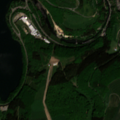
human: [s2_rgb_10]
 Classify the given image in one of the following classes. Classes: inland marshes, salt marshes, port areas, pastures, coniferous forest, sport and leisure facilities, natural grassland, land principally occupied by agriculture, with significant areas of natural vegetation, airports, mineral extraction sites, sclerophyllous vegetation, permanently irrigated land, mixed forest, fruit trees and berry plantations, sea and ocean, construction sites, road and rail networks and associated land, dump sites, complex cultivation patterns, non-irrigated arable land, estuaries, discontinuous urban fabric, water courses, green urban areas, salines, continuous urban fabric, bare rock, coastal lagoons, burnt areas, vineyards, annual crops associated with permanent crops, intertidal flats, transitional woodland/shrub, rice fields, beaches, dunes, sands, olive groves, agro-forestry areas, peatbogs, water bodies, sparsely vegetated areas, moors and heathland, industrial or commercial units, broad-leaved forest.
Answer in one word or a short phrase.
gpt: discontinuous urban fabric, non-irrigated arable land, pastures, broad-leaved forest, coniferous forest, mixed forest, water bodies